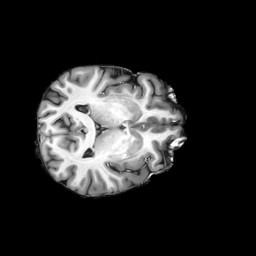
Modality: T1w
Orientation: axial
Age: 48
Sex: male
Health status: ill